Question: I'm using AChartEngine library for plotting graphs in my application. In the implementation of the Bar Graph, I've enabled the horizontal pan. Also, I'm displaying the graph in a Relative layout of one of my activity. Problem is that, when I scroll horizontally towards Y axis, bars travel beyond Y axis, which appears to be very awkward. Code is shown below.
'''
public GraphicalView setTheBarGraph(String title) {
String[] titles = new String[] { "WiFi", "Mobile Network" };
int[] colors = new int[] { Color.rgb(51, 102, 153),
Color.rgb(153, 51, 102) };
double[] limits = new double[] { 0, 12, 0, 0 };
XYMultipleSeriesRenderer renderer = buildBarRenderer(colors);
if (title.equals("Month"))
setChartSettings(renderer, "", title, "Usage" + "(" + monthSize
+ ")", 0, usageValues.size() + 1, 0, totalMax,
Color.rgb(108, 122, 125), Color.rgb(108, 122, 125));
else if (title.equals("Day"))
setChartSettings(renderer, "", title,
"Usage" + "(" + daySize + ")", 0, usageValues.size() + 1,
0, totalMax, Color.rgb(108, 122, 125),
Color.rgb(108, 122, 125));
renderer.getSeriesRendererAt(0).setDisplayChartValues(true);
renderer.getSeriesRendererAt(1).setDisplayChartValues(true);
renderer.getSeriesRendererAt(0).setChartValuesTextSize(18);
renderer.getSeriesRendererAt(1).setChartValuesTextSize(18);
renderer.setPanLimits(limits);
renderer.setXLabels(0);
renderer.setYLabels(12);
for (int i = 0; i < monthList.size(); i++) {
renderer.addXTextLabel(i + 1, monthList.get(i));
}
renderer.setInScroll(true);
renderer.setXLabelsAlign(Align.LEFT);
renderer.setYLabelsAlign(Align.RIGHT);
renderer.setXLabelsColor(Color.rgb(108, 122, 125));
renderer.setYLabelsColor(0, Color.rgb(108, 122, 125));
renderer.setXLabelsPadding(5);
renderer.setYLabelsPadding(5);
renderer.setPanEnabled(true, false);
renderer.setApplyBackgroundColor(true);
renderer.setBackgroundColor(Color.TRANSPARENT);
renderer.setMarginsColor(Color.argb(0x00, 0x01, 0x01, 0x01));
renderer.setZoomEnabled(false);
renderer.setYLabelsAngle(20);
// renderer.setZoomRate(1.1f);
renderer.setBarSpacing(0.5);
return ChartFactory.getBarChartView(mbcContext,
buildBarDataset(titles, usageValues), renderer, Type.DEFAULT);
}
protected void setChartSettings(XYMultipleSeriesRenderer renderer,
String title, String xTitle, String yTitle, double xMin,
double xMax, double yMin, double yMax, int axesColor,
int labelsColor) {
renderer.setChartTitle(title);
renderer.setXTitle(xTitle);
renderer.setYTitle(yTitle);
renderer.setXAxisMin(xMin);
renderer.setXAxisMax(xMax);
renderer.setYAxisMin(yMin);
renderer.setYAxisMax(yMax);
renderer.setAxesColor(axesColor);
renderer.setLabelsColor(labelsColor);
renderer.setMargins(new int[] { 35, 60, 30, 20 });
}
protected XYMultipleSeriesDataset buildBarDataset(String[] titles,
List<double[]> values) {
XYMultipleSeriesDataset dataset = new XYMultipleSeriesDataset();
int length = titles.length;
for (int i = 0; i < length; i++) {
CategorySeries series = new CategorySeries(titles[i]);
double[] v = values.get(i);
int seriesLength = v.length;
for (int k = 0; k < seriesLength; k++) {
series.add(v[k]);
}
dataset.addSeries(series.toXYSeries());
}
return dataset;
}
protected XYMultipleSeriesRenderer buildBarRenderer(int[] colors) {
XYMultipleSeriesRenderer renderer = new XYMultipleSeriesRenderer();
renderer.setAxisTitleTextSize(22);
renderer.setChartTitleTextSize(22);
renderer.setLabelsTextSize(17);
renderer.setLegendTextSize(22);
int length = colors.length;
for (int i = 0; i < length; i++) {
SimpleSeriesRenderer r = new SimpleSeriesRenderer();
r.setColor(colors[i]);
renderer.addSeriesRenderer(r);
}
return renderer;
}
'''
I've uploaded a snapshot of this problem. Please help.

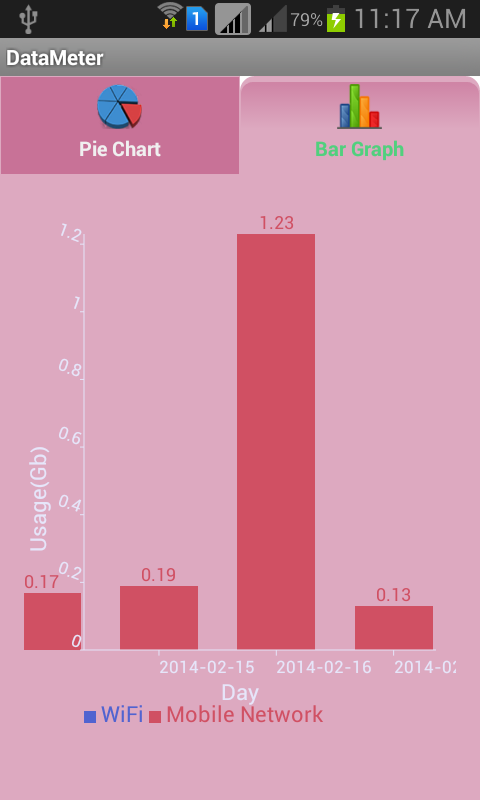
Answer: Well, after two days of breaking my head, I finally figured out the problem.
'''
renderer.setMarginsColor(Color.argb(0x00, 0x01, 0x01, 0x01));
'''
The above code, sets the margin color to be transparent. This causes the bar's to be visible even after axis lines. This is quite unacceptable. Bars should not travel beyond axis lines regardless of the margin color.